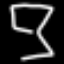
Label: hourglass